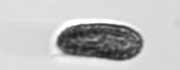
Label: Pseudochattonella_farcimen